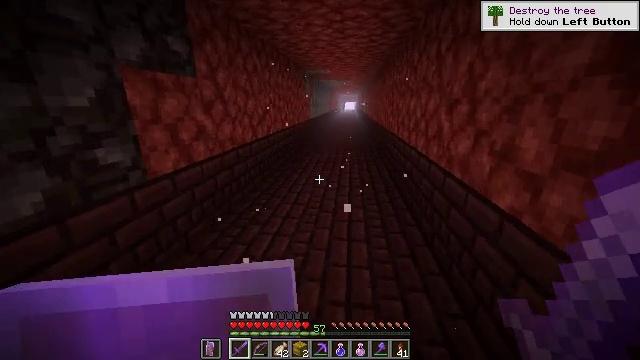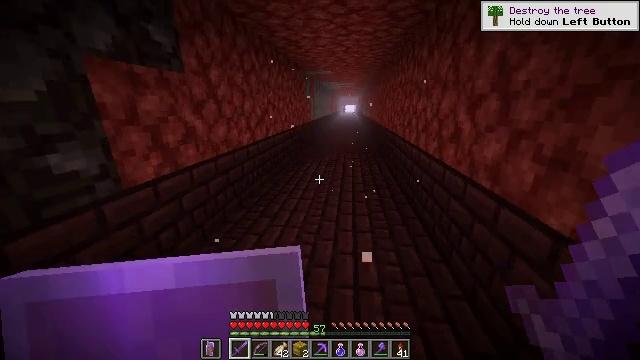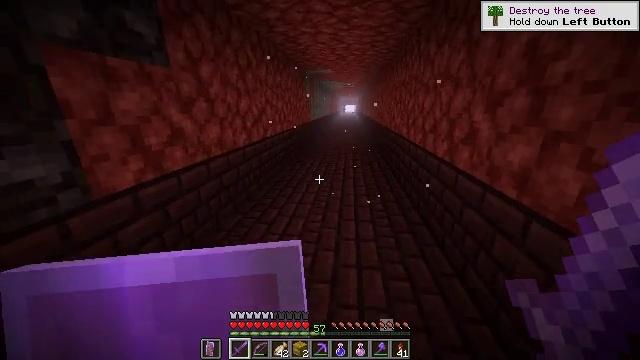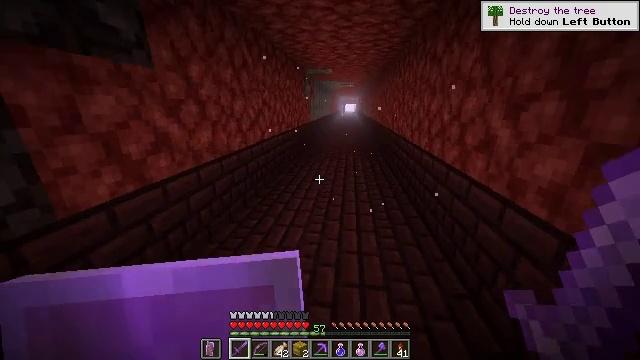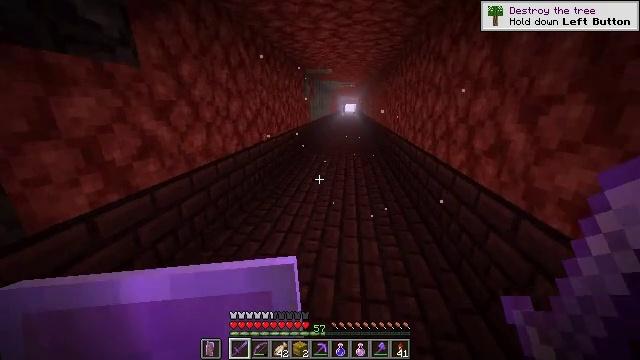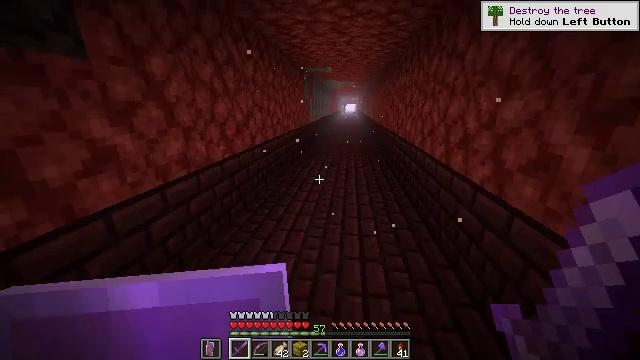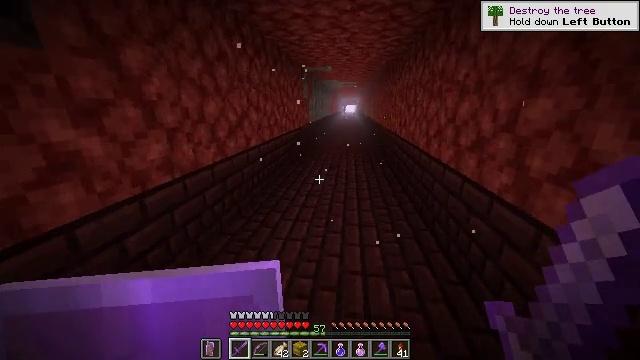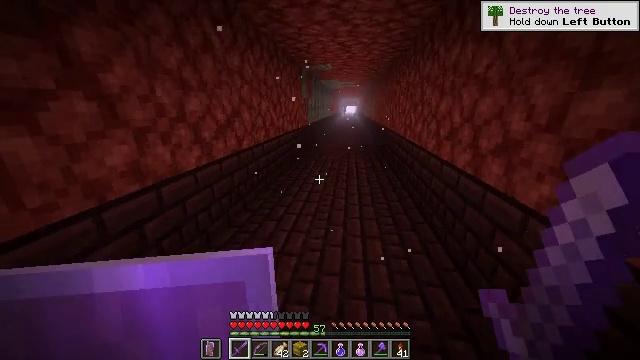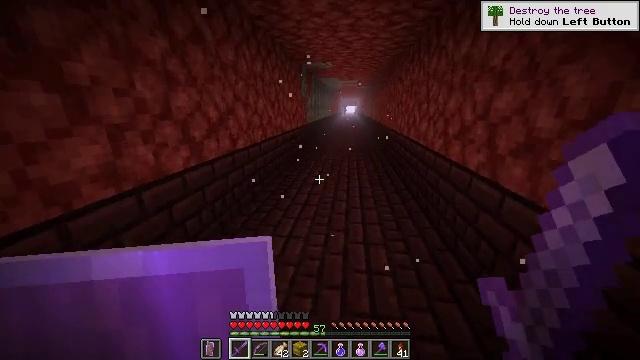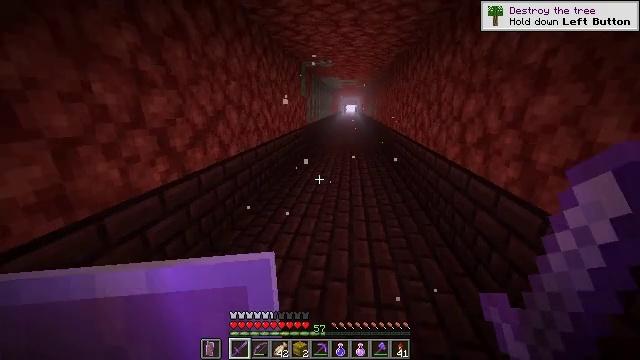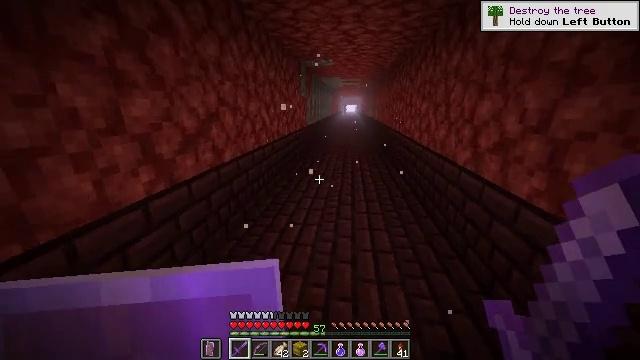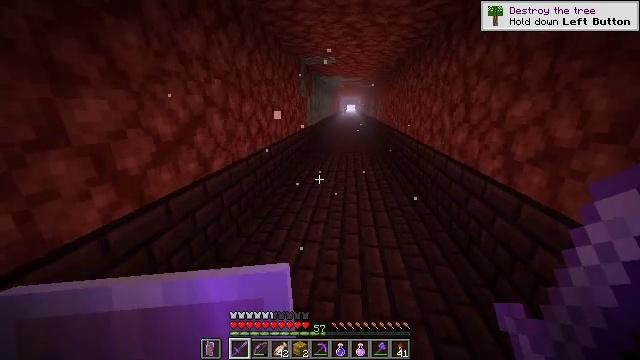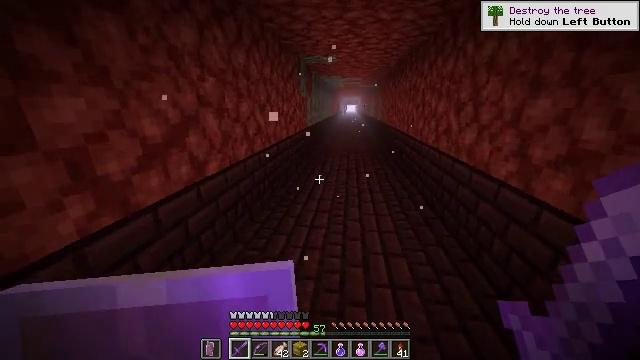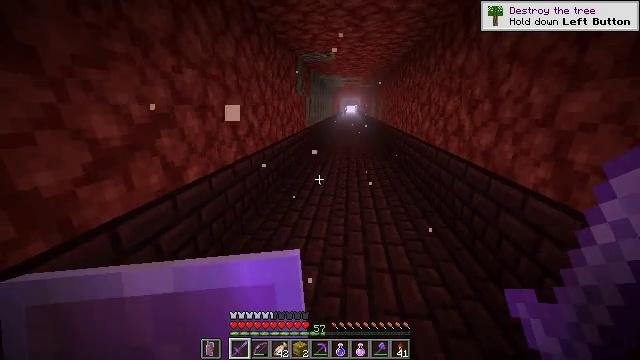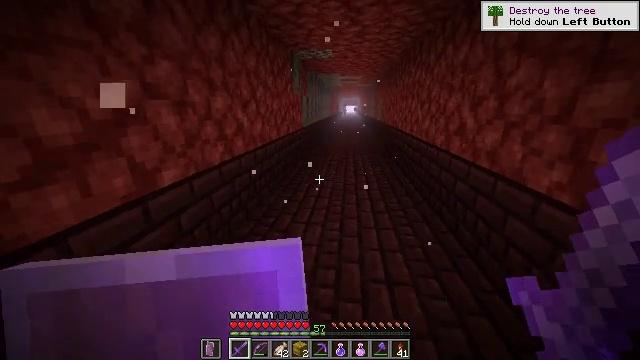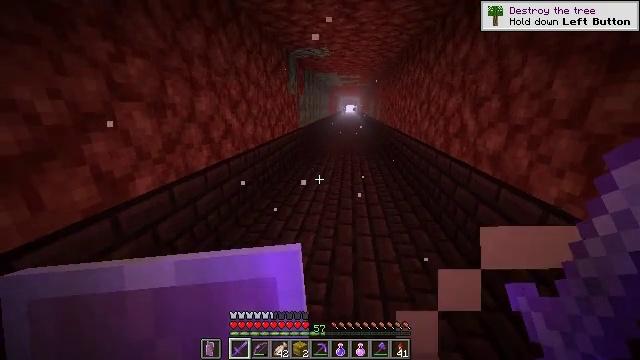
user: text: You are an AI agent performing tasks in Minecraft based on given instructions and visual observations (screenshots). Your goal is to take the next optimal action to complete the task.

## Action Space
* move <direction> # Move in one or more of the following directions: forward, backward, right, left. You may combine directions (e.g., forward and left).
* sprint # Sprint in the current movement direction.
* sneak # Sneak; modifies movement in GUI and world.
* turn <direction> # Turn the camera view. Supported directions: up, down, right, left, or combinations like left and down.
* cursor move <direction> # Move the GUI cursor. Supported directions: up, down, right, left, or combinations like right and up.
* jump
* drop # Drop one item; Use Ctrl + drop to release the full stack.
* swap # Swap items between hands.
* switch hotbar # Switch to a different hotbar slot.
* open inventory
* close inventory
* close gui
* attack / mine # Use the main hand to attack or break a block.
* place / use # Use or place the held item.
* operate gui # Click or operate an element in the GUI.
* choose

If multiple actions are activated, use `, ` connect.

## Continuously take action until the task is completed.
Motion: motion action
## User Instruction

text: Combat the magma cube.
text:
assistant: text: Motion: move forward, sprint
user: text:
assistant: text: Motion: move forward, sprint
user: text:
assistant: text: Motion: move forward, sprint
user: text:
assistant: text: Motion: move forward, sprint
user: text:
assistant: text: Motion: move forward, sprint
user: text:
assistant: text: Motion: move forward, sprint
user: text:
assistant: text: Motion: move forward, sprint
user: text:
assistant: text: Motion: move forward, sprint
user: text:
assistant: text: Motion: move forward, sprint
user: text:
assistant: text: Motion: move forward, sprint
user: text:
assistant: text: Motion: move forward, sprint
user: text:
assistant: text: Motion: move forward, sprint
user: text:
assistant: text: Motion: move forward and move right, sprint
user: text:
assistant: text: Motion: move forward and move right, sprint
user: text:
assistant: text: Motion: move forward, sprint
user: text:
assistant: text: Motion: move forward, sprint
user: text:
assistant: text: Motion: move forward, sprint
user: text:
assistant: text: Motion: move forward, sprint
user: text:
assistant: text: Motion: move forward, sprint
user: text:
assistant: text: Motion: move forward, sprint
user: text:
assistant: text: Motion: move forward, sprint
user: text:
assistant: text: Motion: move forward, sprint
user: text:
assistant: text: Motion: move forward, sprint, turn right
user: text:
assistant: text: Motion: move forward, sprint, turn right
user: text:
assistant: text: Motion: move forward, sprint
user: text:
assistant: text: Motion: move forward, sprint
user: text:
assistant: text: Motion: move forward, sprint
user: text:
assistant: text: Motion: move forward, sprint
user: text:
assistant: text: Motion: move forward, sprint
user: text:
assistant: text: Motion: move forward, sprint